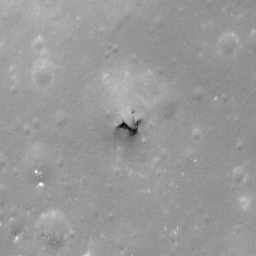
Pit: Copernicus 3
Host crater: Copernicus
Host type: impact_melt
Lunar coordinates: latitude 9.993, longitude 340.715